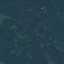
Land use / land cover class: Forest